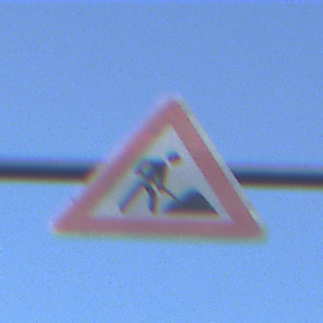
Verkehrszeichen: Arbeitsstelle
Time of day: SunriseSunset
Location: Outdoor (RoadRail)
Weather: Clear
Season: NotSpecified
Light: Natural